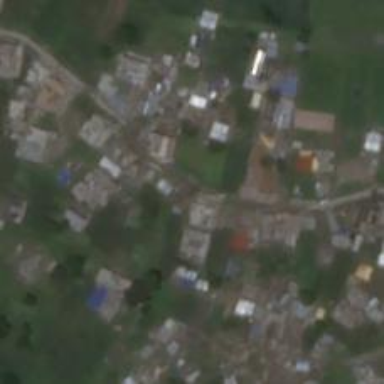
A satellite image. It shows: School.